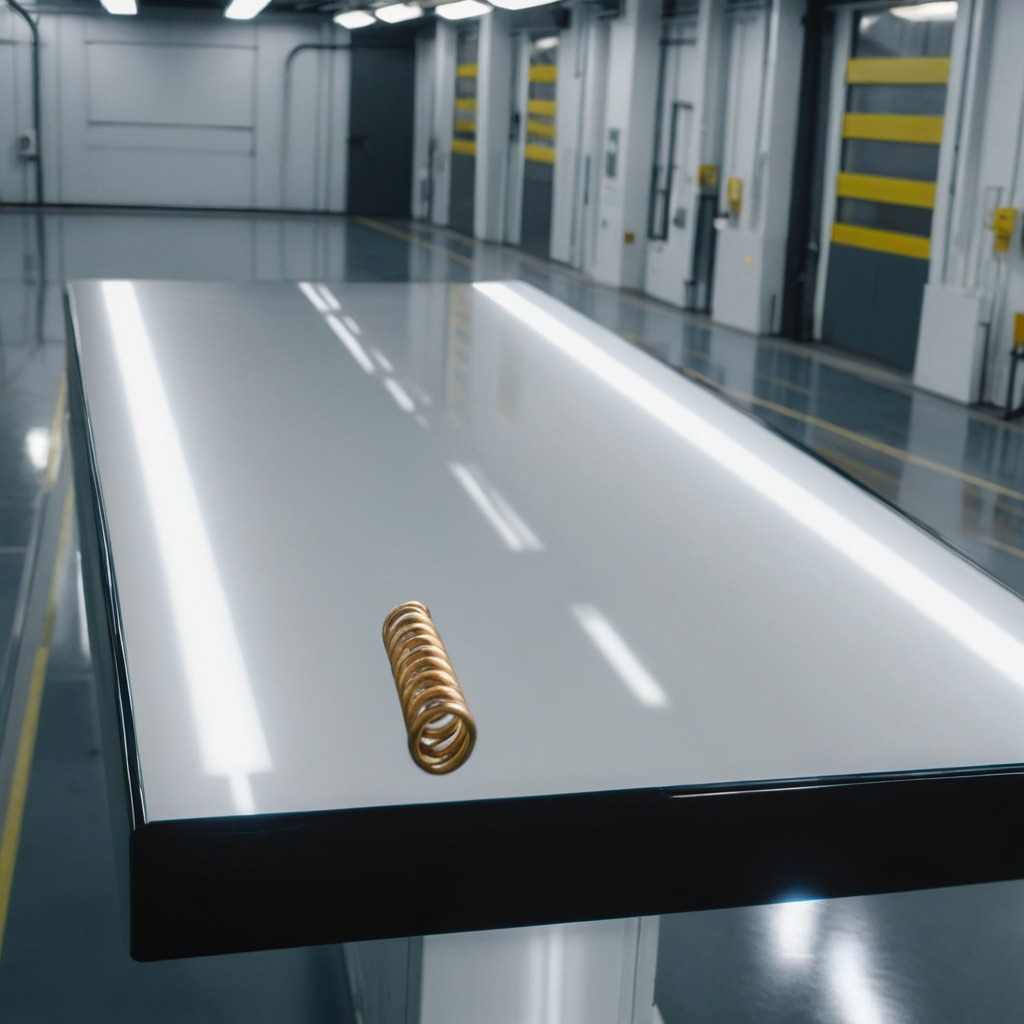
A coiled metal spring is lying on a high-gloss table in a ship maintenance bay industrial lighting.